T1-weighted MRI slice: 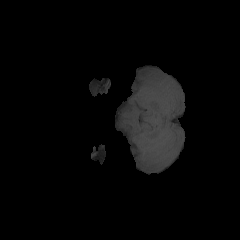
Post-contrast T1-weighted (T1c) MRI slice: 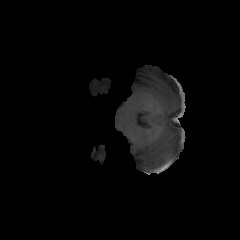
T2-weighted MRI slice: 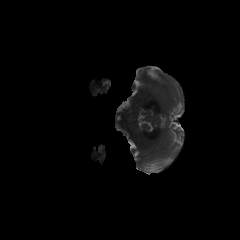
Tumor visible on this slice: no